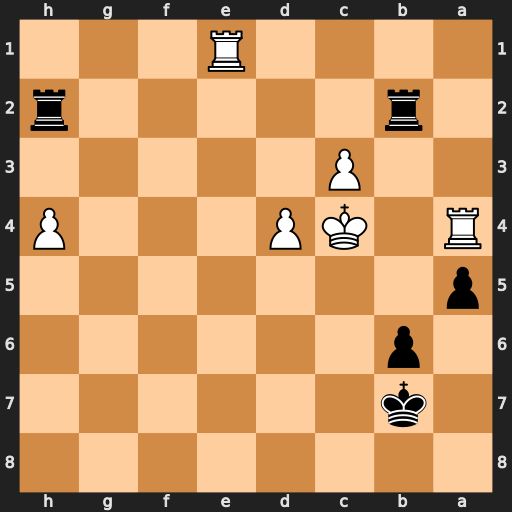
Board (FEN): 8/1k6/1p6/p7/R1KP3P/2P5/1r5r/4R3
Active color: b
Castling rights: -
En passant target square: -
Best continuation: b5+ Kd5 bxa4